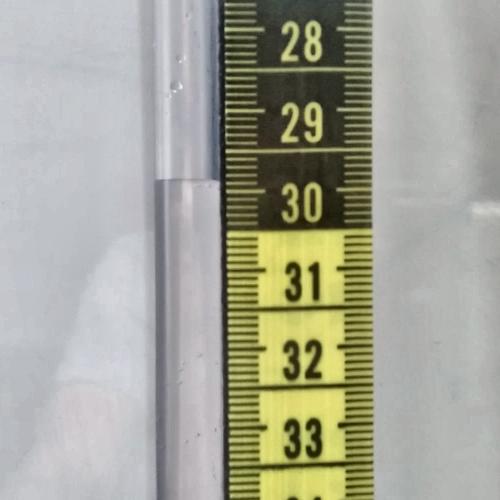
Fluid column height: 29.9 cm